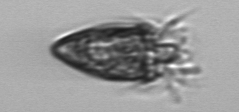
Label: Strombidium_tintinnodes